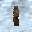
Label: 1